Question: I am practicing ListView and I have placed a few List Items on an activity. Right now I have 3 items of list (in three rows). I want that once a user click one of the row (let's say it's my first row for now) s/he should be able to see some details text about it. That text will be displayed somewhere at at the bottom of the activity , outside the ListView.How could I do that?
Like this:

I am working on this code:
MainActivity.java:
'''
public class MainActivity extends ActionBarActivity {
@Override
protected void onCreate(Bundle savedInstanceState) {
super.onCreate(savedInstanceState);
setContentView(R.layout.activity_main);
String[] list = {"About Company", "Home Page", "Contact"};
Adapter adapter = new ArrayAdapter<String>(this, android.R.layout.simple_list_item_1, list);
ListView listView = (ListView) findViewById(R.id.listId);
listView.setAdapter((ListAdapter) adapter);
listView.setOnItemClickListener(
new AdapterView.OnItemClickListener() {
@Override
public void onItemClick(AdapterView<?> parent, View view, int position, long id) {
String listPosition = String.valueOf(parent.getItemAtPosition(position));
/*after clicking the first row of the list show the following info :
NAME: Some name
ADDRESS: Somewhere
*/
}
}
);
}
}
'''
activity_main.xml:
'''
<ListView
android:layout_width="match_parent"
android:layout_height="match_parent"
android:id="@+id/listId"
android:background="#f79727"
android:textFilterEnabled="false"
android:layout_marginBottom="300dp" />
<ListView
android:layout_width="wrap_content"
android:layout_height="wrap_content"
android:id="@+id/listView"
android:layout_alignBottom="@+id/listId"
android:layout_centerHorizontal="true"
android:layout_marginBottom="66dp" />
'''
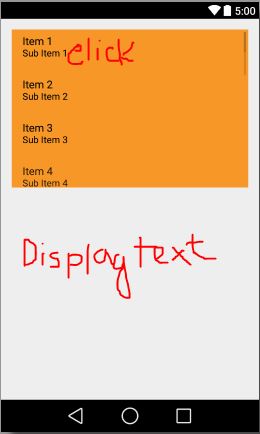
Answer: I think you need good code working samples and a tutorial. A good link is [Using an ArrayAdapter with ListView][1]
<URL> .
You asked to populate the , look at the code extending the .
Since you want to write text on the bottom, you can create a TextView outside the in the res/layout/. That is one simple way. Try some code and see what you get. You'll have to participate half way since you can learn a lot here.